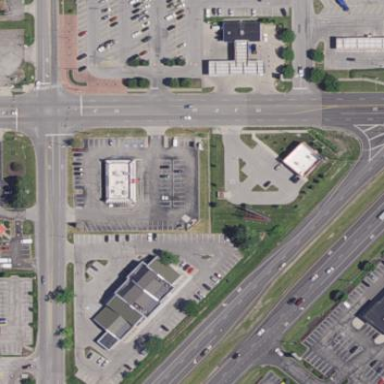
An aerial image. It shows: Retail area.